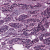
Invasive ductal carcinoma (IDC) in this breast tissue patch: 1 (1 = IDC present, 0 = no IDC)